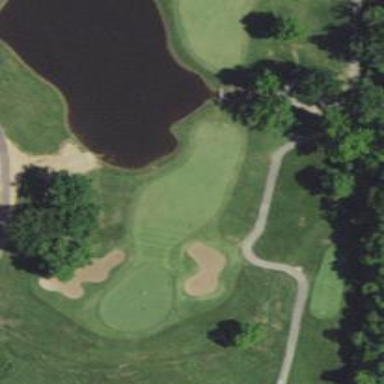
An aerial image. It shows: Scenic golf fairway.